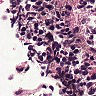
Metastatic tissue present: no